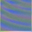
Piece: xx